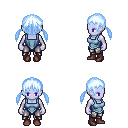
a pixel art fantasy rpg character, female body template, dark elf, purple skin, blue vest, metal pants, white cyan twin-tailed hairstyle, maroon shoes, four views (front, back, left, right), 2x2 character sprite sheet, small pixel art, hard edges, no anti-aliasing